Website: macys
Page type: cart
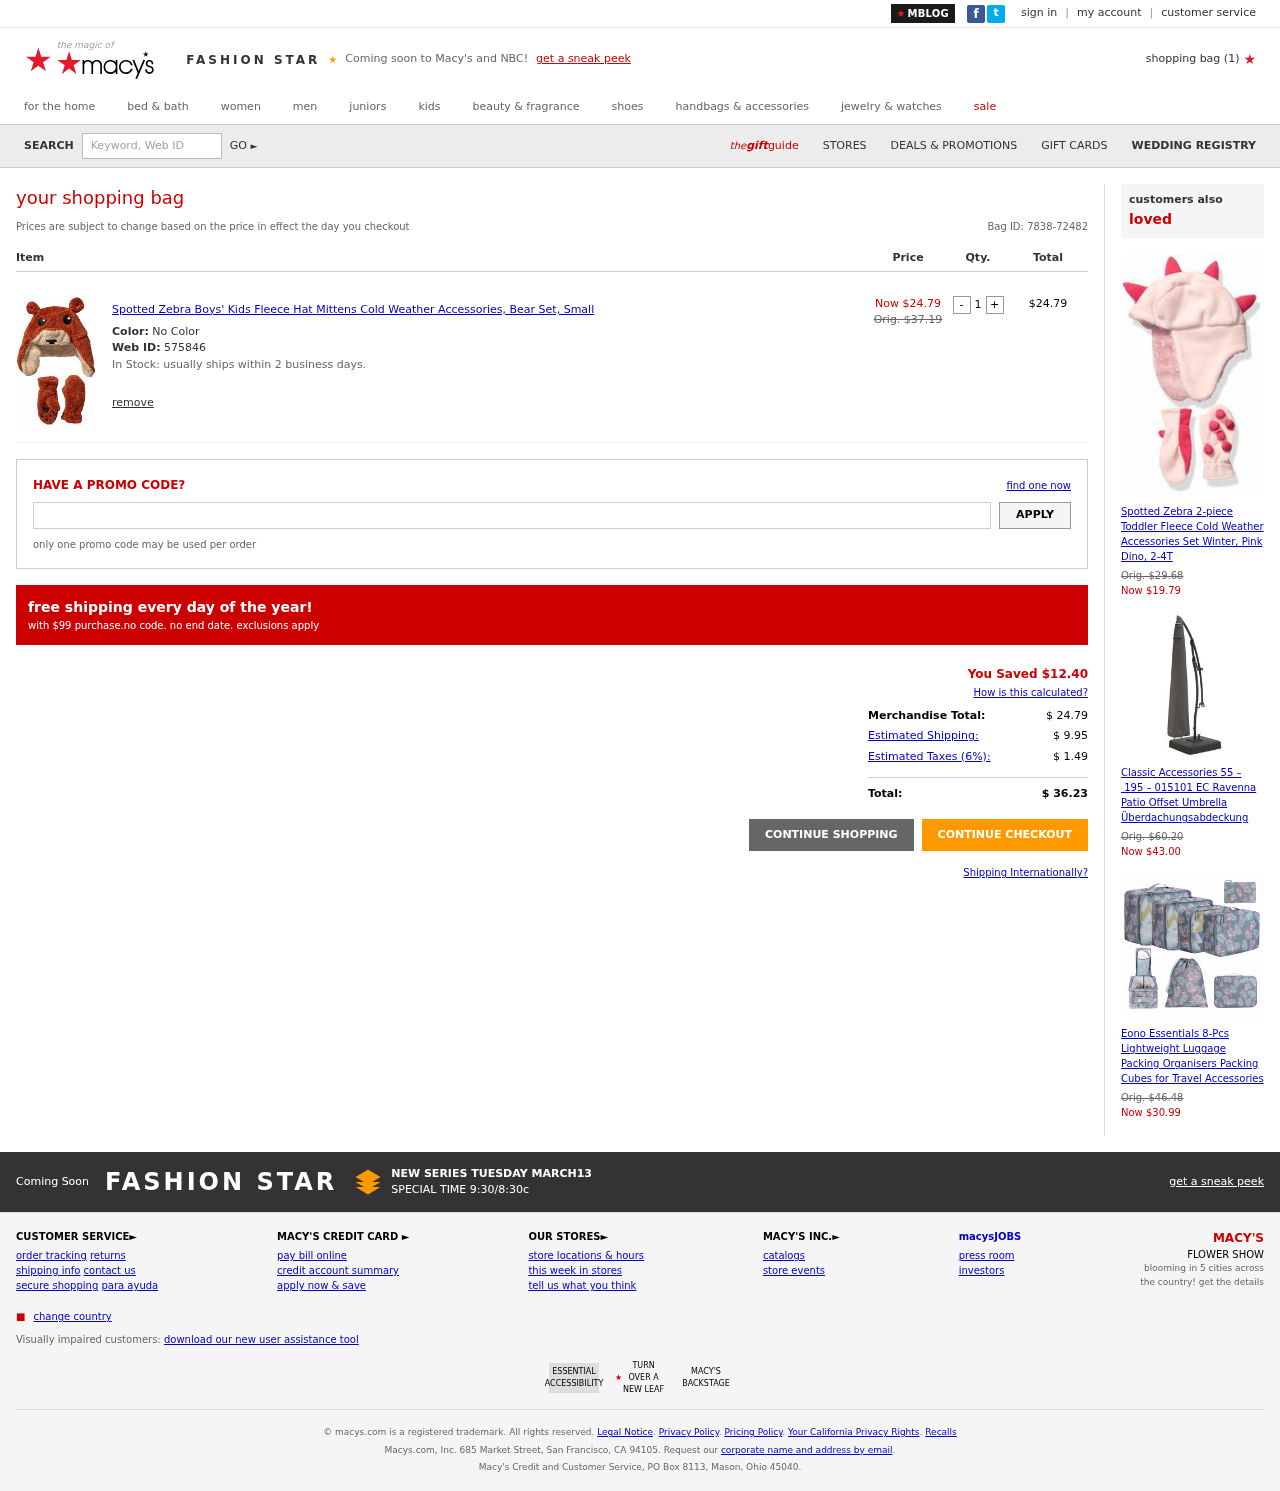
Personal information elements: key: PII_PROMO_CODE
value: HOLIDAY44
Product elements: key: PRODUCT1_NAME
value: Spotted Zebra Boys' Kids Fleece Hat Mittens Cold Weather Accessories, Bear Set, Small
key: PRODUCT1_PRICE
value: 24.79
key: PRODUCT1_QUANTITY
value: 1
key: PRODUCT2_NAME
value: Spotted Zebra 2-piece Toddler Fleece Cold Weather Accessories Set Winter, Pink Dino, 2-4T
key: PRODUCT2_PRICE
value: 19.79
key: PRODUCT3_NAME
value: Classic Accessories 55 – 195 – 015101 EC Ravenna Patio Offset Umbrella Überdachungsabdeckung
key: PRODUCT3_PRICE
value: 43
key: PRODUCT4_NAME
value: Eono Essentials 8-Pcs Lightweight Luggage Packing Organisers Packing Cubes for Travel Accessories
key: PRODUCT4_PRICE
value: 30.99
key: PRODUCT1_SKU
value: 575846
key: PRODUCT1_ORIGINAL_PRICE
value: Orig. $37.19
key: PRODUCT1_TOTAL
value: $24.79
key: PRODUCT2_ORIGINAL_PRICE
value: Orig. $29.68
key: PRODUCT3_ORIGINAL_PRICE
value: Orig. $60.20
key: PRODUCT4_ORIGINAL_PRICE
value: Orig. $46.48
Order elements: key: ORDER_NUM_ITEMS
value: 1
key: ORDER_ID
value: Bag ID: 7838-72482
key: ORDER_SAVINGS
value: $12.40
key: ORDER_SUBTOTAL
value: $ 24.79
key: ORDER_SHIPPING_COST
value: $ 9.95
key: ORDER_TAX
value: $ 1.49
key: ORDER_TOTAL
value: $ 36.23